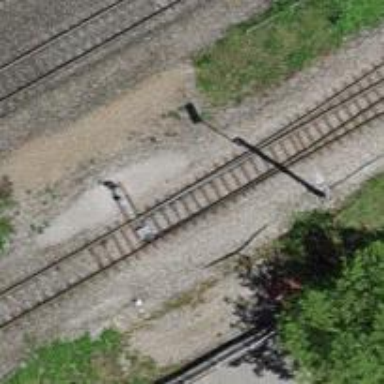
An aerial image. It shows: Railway switch.